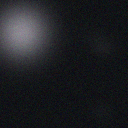
Screen state: off